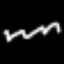
Label: squiggle